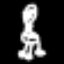
Label: chair